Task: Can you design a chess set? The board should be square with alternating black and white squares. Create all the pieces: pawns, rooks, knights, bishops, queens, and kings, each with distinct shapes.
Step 1069:
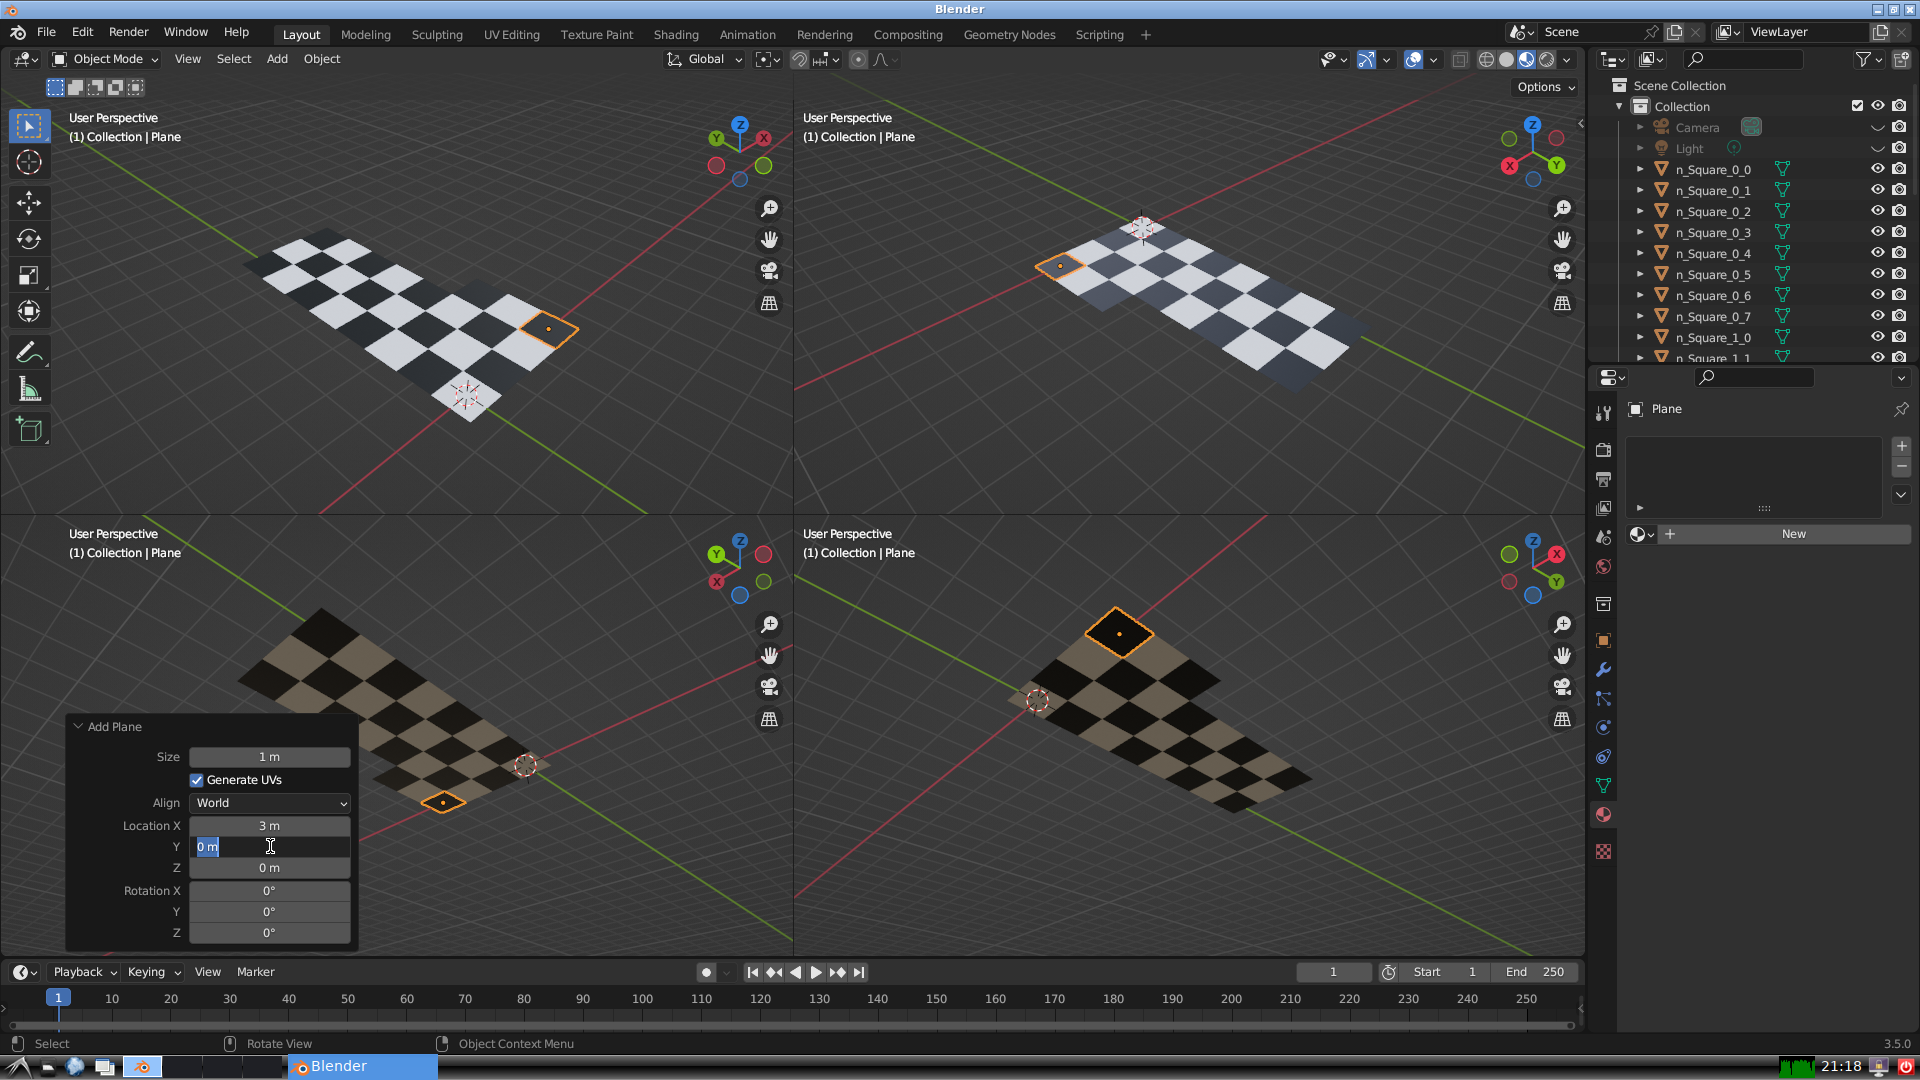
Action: input_text: 3.0